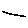
Label: line